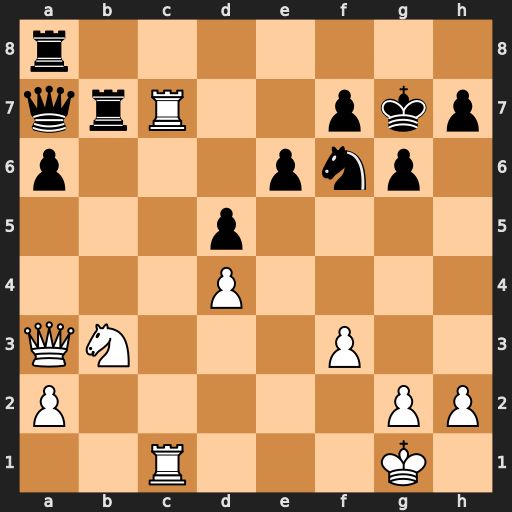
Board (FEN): r7/qrR2pkp/p3pnp1/3p4/3P4/QN3P2/P5PP/2R3K1
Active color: w
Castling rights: -
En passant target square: -
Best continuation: Qe7 Rxc7 Rxc7 Qxc7 Qxc7